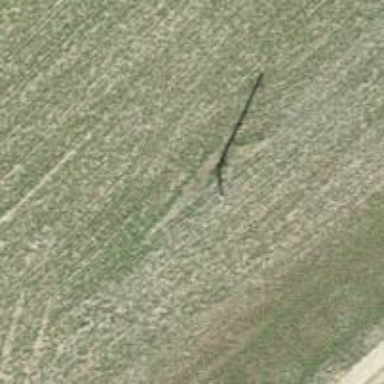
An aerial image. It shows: Power pole.